Question: Requirement: Requirement is to (execute()) a set of data sources. The pulls are are , can be into small sub groups.
Design: Each pull is abstracted as a Step. A subgroup is represented as a WaterFallStep because the pull of each of the data source in a group is conditional and follows waterfall model i.e. if 1st data source pull in the group is successful then I' break out of the group.
Questions
1. Is this a good enough abstraction or i can do better?
2. How to represent this in JPA 2? I know we can use descriminators to map inheritance but my main concern is the 1-to-many relationship between WaterFallStep-to-BasicStep
Thank you.

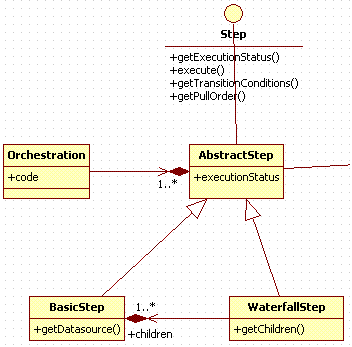
Answer: I think that you should use a composite pattern here. I'd say that each step should handle reference to a collection of steps. If you want yo can move this collection to your WaterfallStep but it still should be a collection of Steps, not BasicSteps and not AbstractSteps.
Concerning JPA you should use OneToMany annotation. There are a lot of examples of usage of this annotation.
Good luck